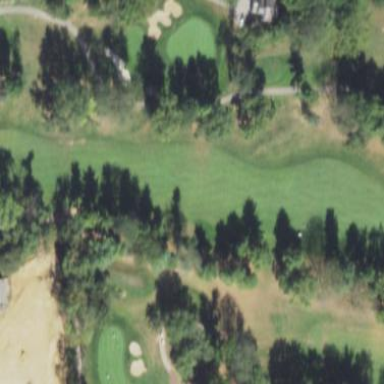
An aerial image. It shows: Grassy area designated as golf fairway.